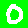
Digit: 0